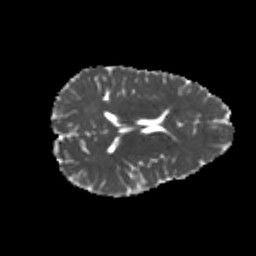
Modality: MD
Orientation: axial
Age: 22
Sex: female
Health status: healthy
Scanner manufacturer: philips
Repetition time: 7.386 s
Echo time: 0.08599 s